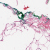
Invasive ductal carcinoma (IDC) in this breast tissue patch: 0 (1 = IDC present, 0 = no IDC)